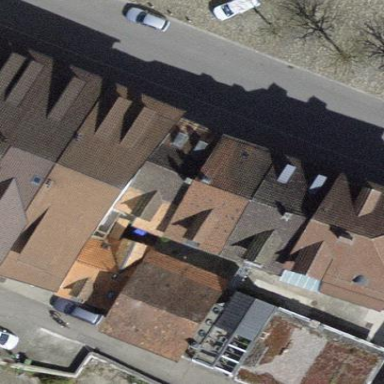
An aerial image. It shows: Building with tile roof.